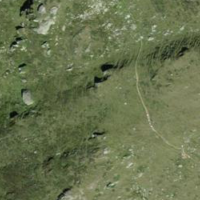
EUNIS habitat code: 26
Species observed at this site:
Anthus pratensis
Phoenicurus ochruros
Accipiter nisus